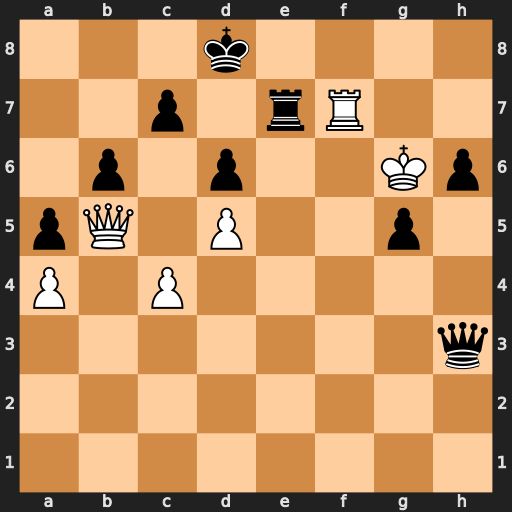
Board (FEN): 3k4/2p1rR2/1p1p2Kp/pQ1P2p1/P1P5/7q/8/8
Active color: w
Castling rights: -
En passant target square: -
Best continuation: Rf8+ Re8 Rxe8#